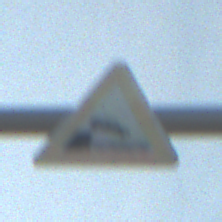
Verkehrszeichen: Ufer
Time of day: MorningAfternoon
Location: Outdoor (Suburban)
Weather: PartlyCloudy
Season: NotSpecified
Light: Natural